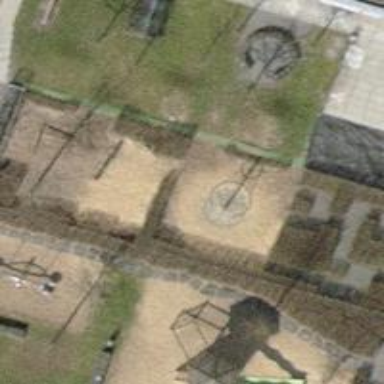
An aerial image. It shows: Playground area for leisure land.